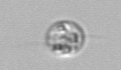
Label: Amoeba